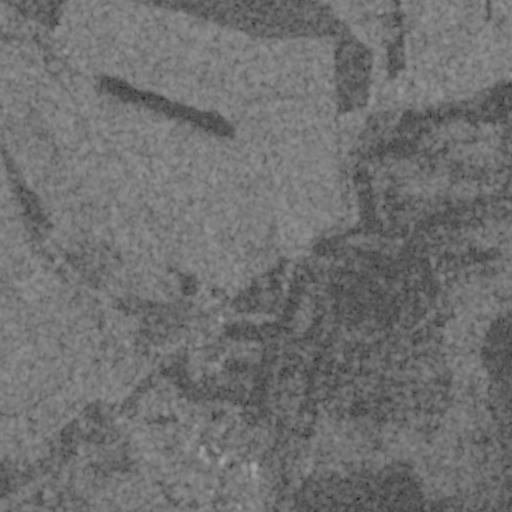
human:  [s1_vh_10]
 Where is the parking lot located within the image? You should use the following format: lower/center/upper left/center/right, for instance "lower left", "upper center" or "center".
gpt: The parking lot is located in the lower left of the image.
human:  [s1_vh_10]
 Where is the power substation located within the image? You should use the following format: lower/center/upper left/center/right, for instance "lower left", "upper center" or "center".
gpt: The power substation is located in the lower center of the image.
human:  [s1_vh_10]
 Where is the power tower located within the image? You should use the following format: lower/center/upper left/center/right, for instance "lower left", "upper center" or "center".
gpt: The power tower is located in the lower left of the image.
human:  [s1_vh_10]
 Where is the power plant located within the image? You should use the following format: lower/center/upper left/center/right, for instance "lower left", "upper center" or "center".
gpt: There is no power plant in the image.

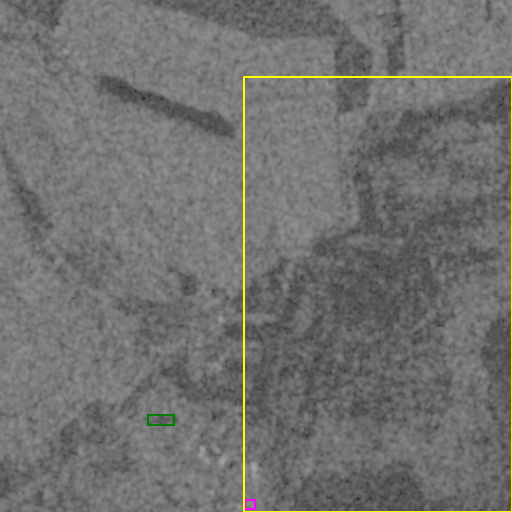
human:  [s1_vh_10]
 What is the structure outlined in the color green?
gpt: The structure outlined in green is a parking lot.
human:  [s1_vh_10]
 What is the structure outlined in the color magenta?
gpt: The structure outlined in magenta is a power substation.
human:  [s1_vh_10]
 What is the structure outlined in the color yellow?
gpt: The structure outlined in yellow is a quarry.
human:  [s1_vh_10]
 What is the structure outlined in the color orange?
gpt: There is no orange outline.